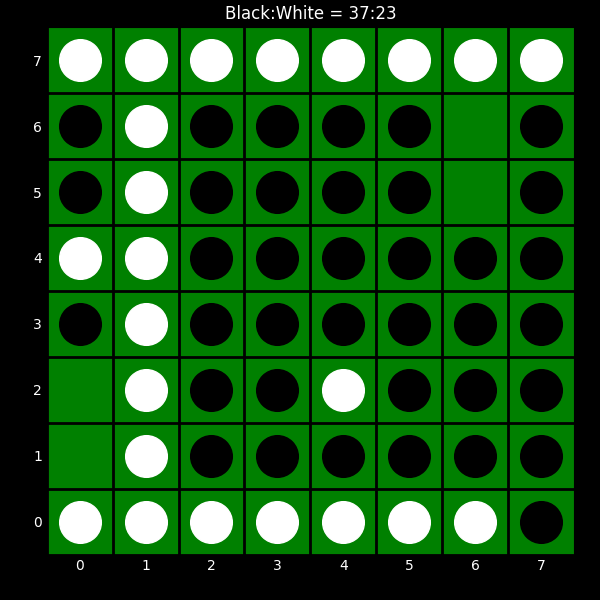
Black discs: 37
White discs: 23